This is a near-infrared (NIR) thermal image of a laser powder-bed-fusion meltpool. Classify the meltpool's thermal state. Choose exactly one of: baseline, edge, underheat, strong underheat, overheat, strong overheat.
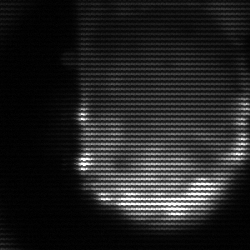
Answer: baseline